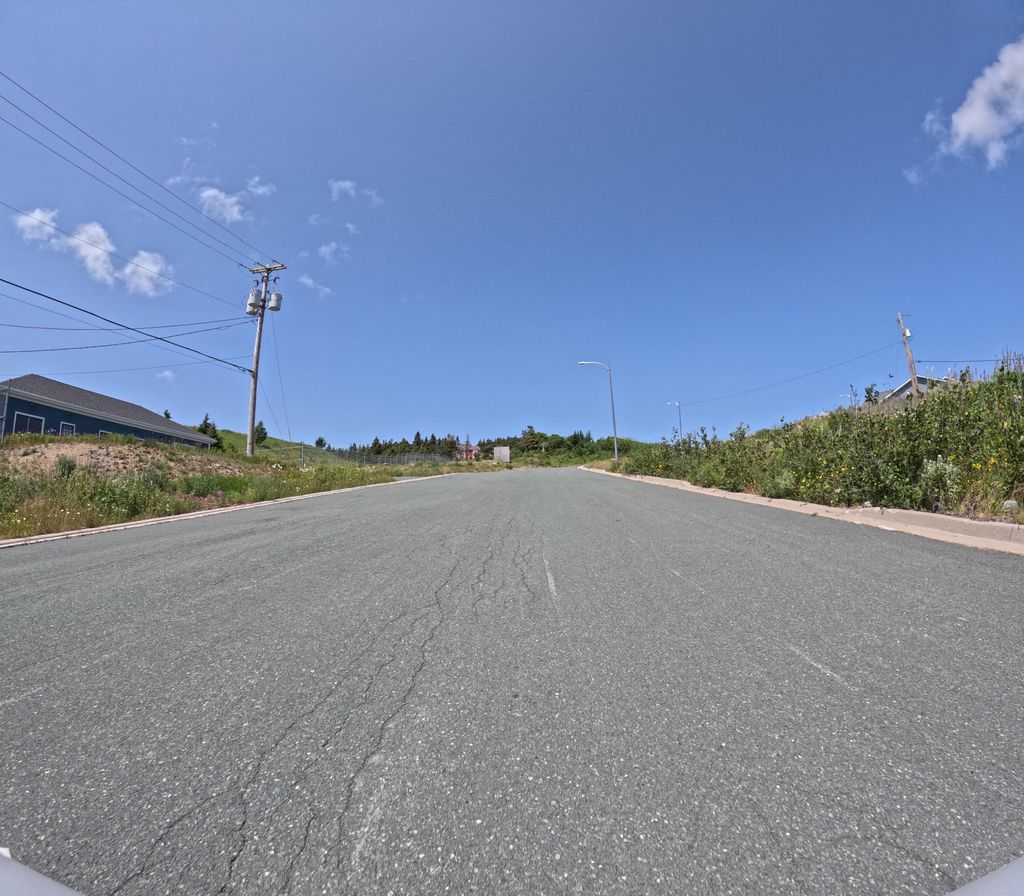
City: st_johns